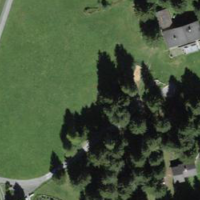
EUNIS habitat code: 43
Species observed at this site:
Sorbus aucuparia